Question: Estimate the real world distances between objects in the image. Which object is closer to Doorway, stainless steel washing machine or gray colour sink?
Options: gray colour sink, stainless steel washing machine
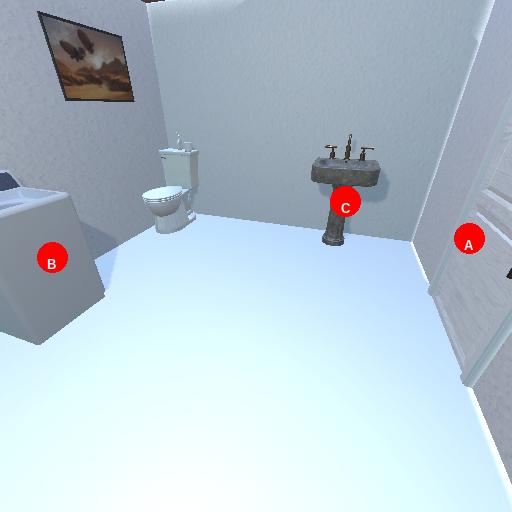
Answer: gray colour sink